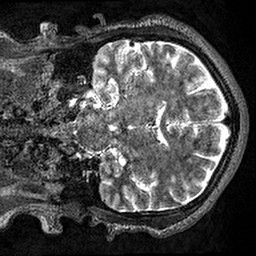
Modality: T2w
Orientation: coronal
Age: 65
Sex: male
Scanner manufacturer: siemens
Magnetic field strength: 3 T
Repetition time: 3.2 s
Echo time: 0.567 s